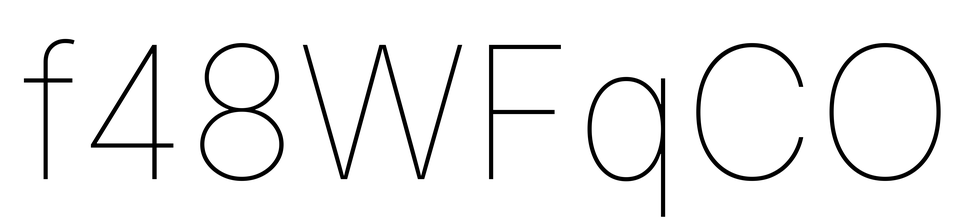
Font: Inter_Thin